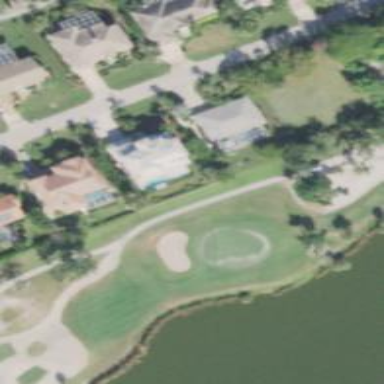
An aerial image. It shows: Golf hole.